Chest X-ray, PA view. Patient: 48 years old, sex M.
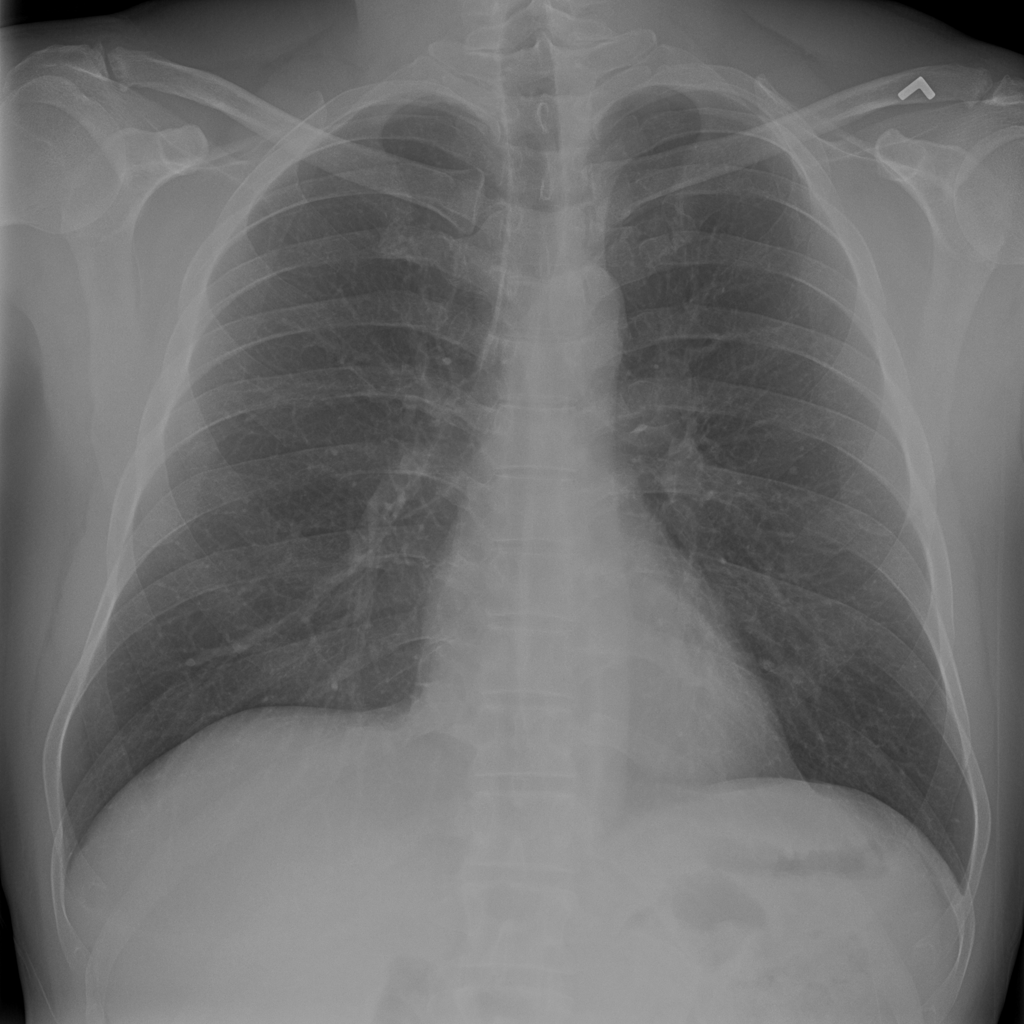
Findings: No Finding